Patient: sex F, age 34
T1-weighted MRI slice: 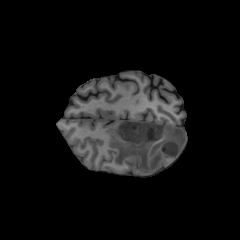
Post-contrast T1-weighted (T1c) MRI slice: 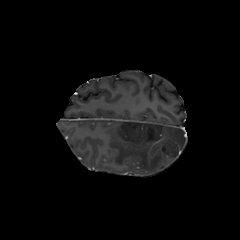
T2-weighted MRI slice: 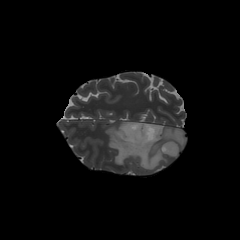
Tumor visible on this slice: yes
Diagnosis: Astrocytoma, IDH-mutant
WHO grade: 3